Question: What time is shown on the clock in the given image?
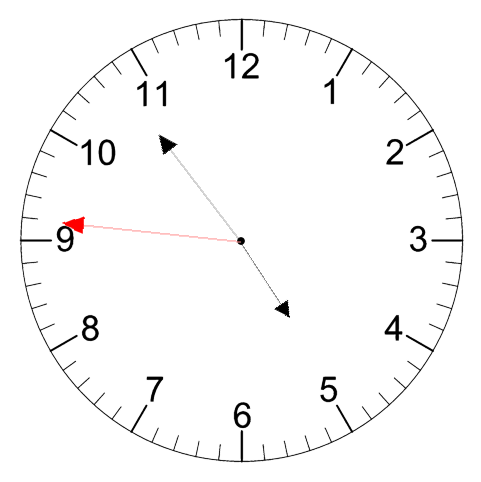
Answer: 04:53:46